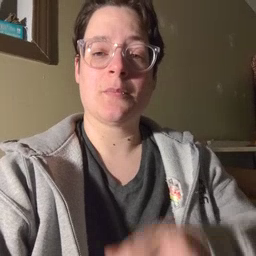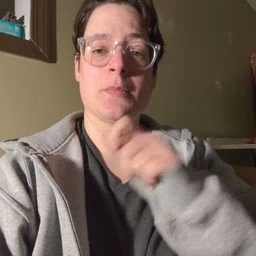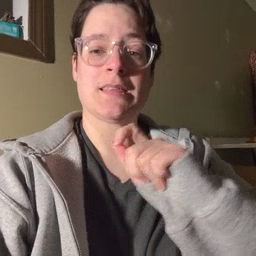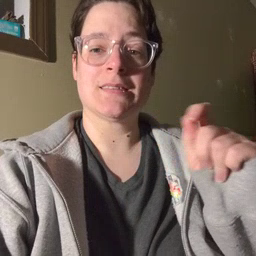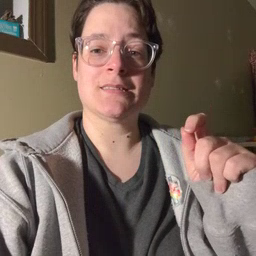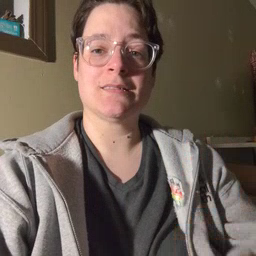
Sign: pen